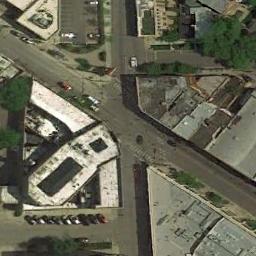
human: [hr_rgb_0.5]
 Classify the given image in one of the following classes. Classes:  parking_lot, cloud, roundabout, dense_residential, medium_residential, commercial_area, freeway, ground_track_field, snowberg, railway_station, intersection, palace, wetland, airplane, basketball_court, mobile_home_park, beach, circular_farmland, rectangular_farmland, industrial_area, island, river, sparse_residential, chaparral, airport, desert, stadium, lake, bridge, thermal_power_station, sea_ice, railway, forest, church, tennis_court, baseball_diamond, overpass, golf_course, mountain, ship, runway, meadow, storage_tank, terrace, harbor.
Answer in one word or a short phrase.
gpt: intersection